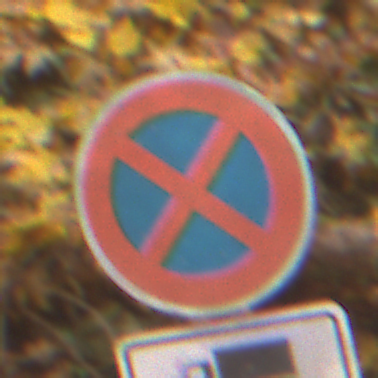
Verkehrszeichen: AbsolutesHalteverbot
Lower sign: SonstigeOderMehrspurigeFahrzeuge3
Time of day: MorningAfternoon
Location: Outdoor (Nature)
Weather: Overcast
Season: Autumn
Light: Natural